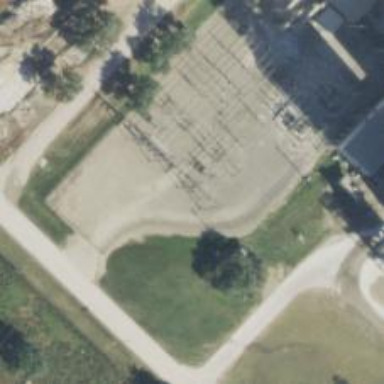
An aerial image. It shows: Power tower.